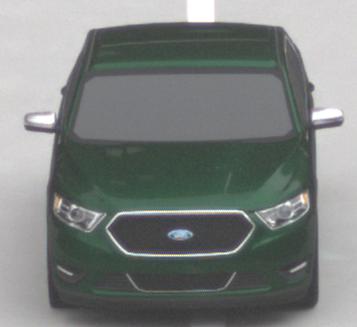
Make: Ford
Model: Taurus
Detailed model: SHO
Model produced from: 2012
Model produced until: 2019
Doors: 4
Color: green
Road condition: dry road
Daytime: morning or afternoon
Contrast: low contrast